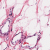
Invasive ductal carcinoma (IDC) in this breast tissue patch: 0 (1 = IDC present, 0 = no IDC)